Aerial crown-view tile of a tropical tree (Barro Colorado Island, Panama), acquired 20250317:
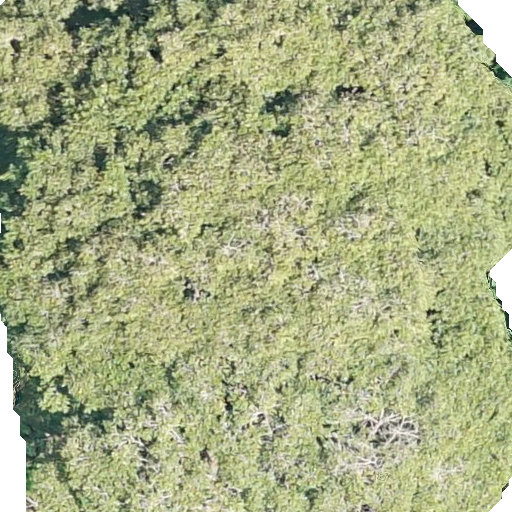
Species: Dipteryx oleifera
GBIF accepted scientific name: Dipteryx oleifera
Crown area: 454.251 m²